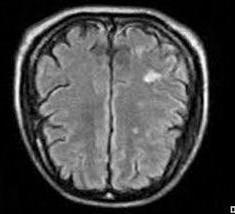
Label: notumor